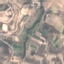
Label: PermanentCrop